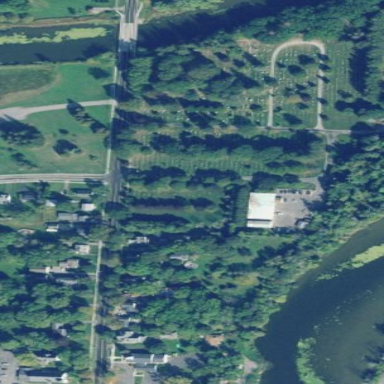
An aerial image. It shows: Cemetery.